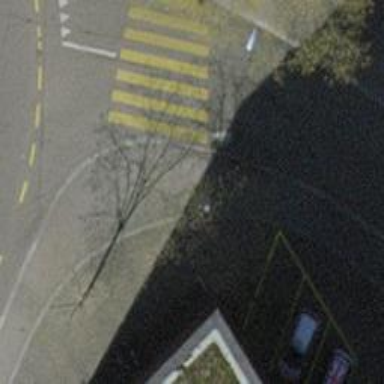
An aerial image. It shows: Kerb serving as barrier.